Question: I'm having a problem with graphics 2d stroke, it seems no one has this problem since I have searched for something alike and no results. Here is the image.

As you can see, there are spikes on my stroke, I don't want those. Here is my code.
The class is extended to JButton and the method is paintComponent.
'''
Graphics2D g2d = (Graphics2D)g2.create();
TextLayout tl = new TextLayout(getText(), getFont(), g2d.getFontRenderContext());
Shape to = tl.getOutline(null);
int x = (getSize().width-to.getBounds().width)/2;
int y = (getSize().height+(to.getBounds().height-8))/2;
System.out.println(to.getBounds().height);
g2d.translate(x, y);
g2d.setStroke(new BasicStroke(15.0f));
g2d.setColor(new Color(155,155,155));
g2d.draw(to);
g2d.dispose();
'''
When lowering the stroke thickness, the spike goes smaller too.
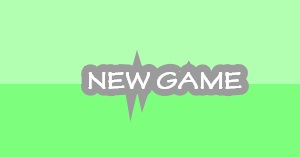
Answer: Have you tried using a 'BasicStroke' with 'JOIN_BEVEL' or 'JOIN_ROUND'? The default join you are using is 'JOIN_MITER', which may be responsible for those ugly (cool?) spikes.